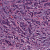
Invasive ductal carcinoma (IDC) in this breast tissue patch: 1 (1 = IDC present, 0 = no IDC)